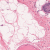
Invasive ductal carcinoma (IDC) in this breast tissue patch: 0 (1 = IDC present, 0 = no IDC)